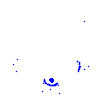
Particle: electron